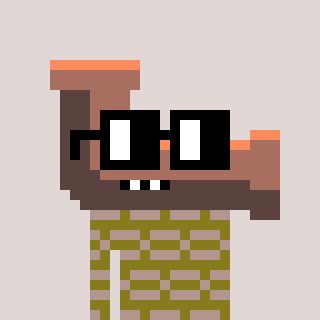
a pixel art character with square black glasses, a pipe-shaped head and a gunk-colored body on a warm background